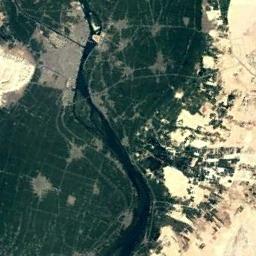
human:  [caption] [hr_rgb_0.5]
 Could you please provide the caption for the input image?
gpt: The river goes through bare land and green grass .

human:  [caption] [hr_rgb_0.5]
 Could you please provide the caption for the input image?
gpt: There are many trees on either side of the river .

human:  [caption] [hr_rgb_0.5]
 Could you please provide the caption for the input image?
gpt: The deep blue river with a wide floodplain covered with vegetation goes through the wasteland .

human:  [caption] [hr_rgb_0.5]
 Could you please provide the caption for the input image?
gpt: A curved, Approximately S-shaped, Blue river with green and tan mixed fields on both sides of the bank, And a yellow desert on the far side .

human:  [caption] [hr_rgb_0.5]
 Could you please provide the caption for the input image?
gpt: There are many green farmlands and a yellow desert near the river .